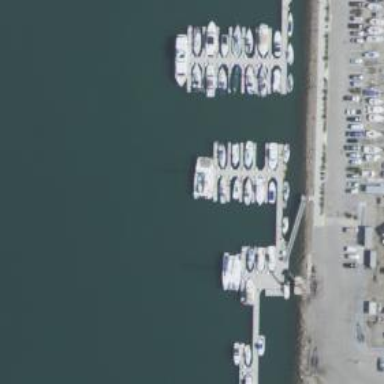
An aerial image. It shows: Man-made pier.